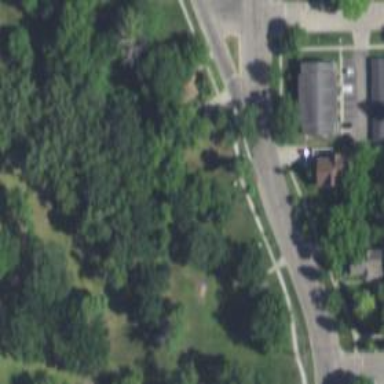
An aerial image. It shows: Disc golf basket.